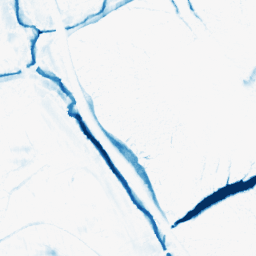
Category: morphological
Decomposition family: morphological_ellipse
Decomposition parameters: operation: closing
width: 20
height: 10
Upsampling method: edge_directed
Upsampling parameters: scale: 2
Upsampling scale: 2